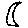
Label: moon